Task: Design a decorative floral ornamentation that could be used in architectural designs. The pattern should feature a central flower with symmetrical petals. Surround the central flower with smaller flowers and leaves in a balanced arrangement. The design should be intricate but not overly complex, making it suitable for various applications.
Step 573:
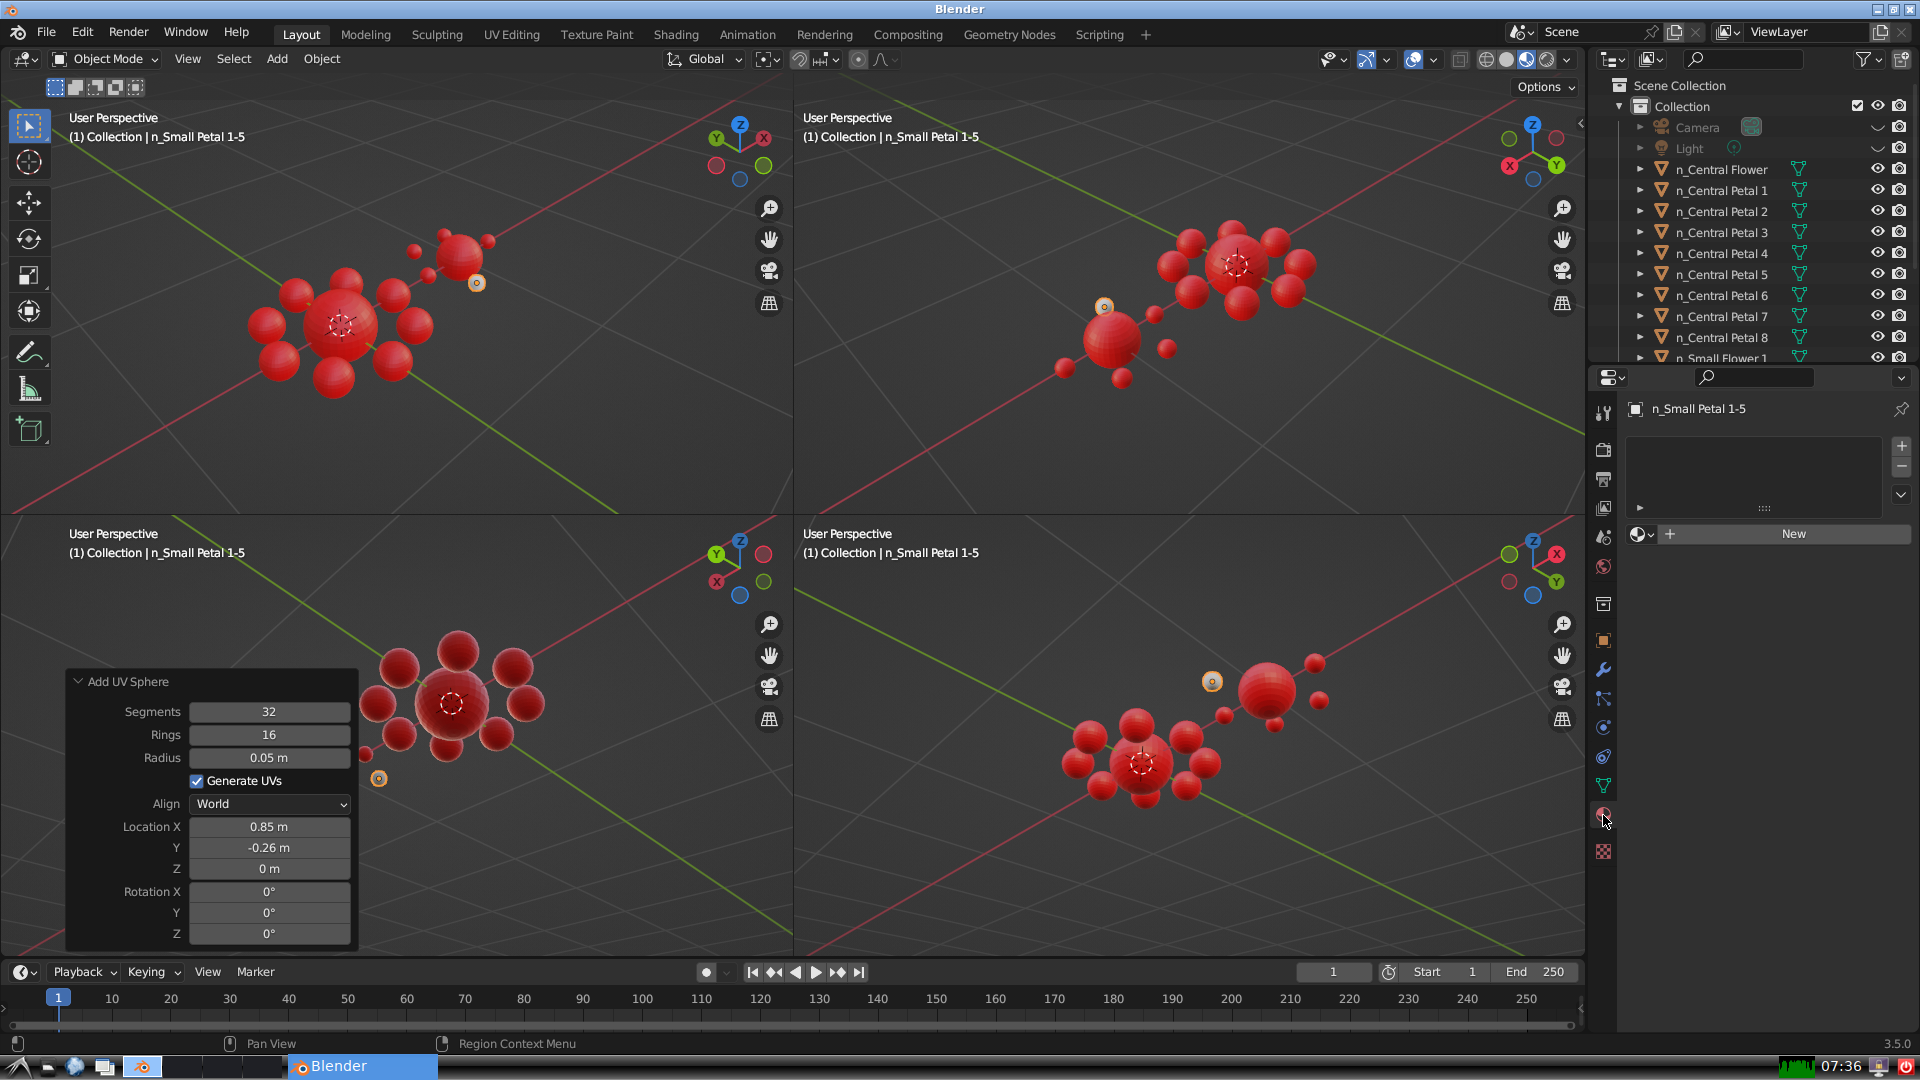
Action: {"mouse_move": [1636, 534]}